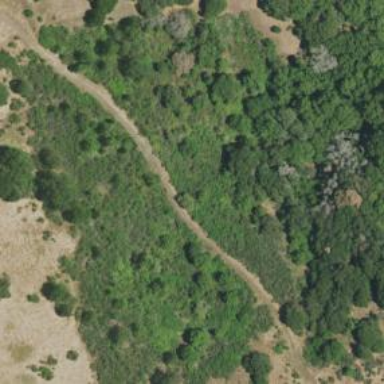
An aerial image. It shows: Patch of scrub vegetation.